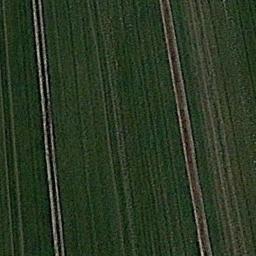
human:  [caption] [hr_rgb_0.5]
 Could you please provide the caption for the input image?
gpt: This meadow has dense grasses and a striped texture .

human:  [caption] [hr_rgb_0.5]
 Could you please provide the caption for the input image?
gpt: The meadow is consist of green farmland .

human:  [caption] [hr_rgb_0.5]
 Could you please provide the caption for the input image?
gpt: There are some thin lines in the meadow .

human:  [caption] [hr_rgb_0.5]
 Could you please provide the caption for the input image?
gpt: The entire image is dominated by grass .

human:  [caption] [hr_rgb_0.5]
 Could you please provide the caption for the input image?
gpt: A dense and green meadow with stripes .